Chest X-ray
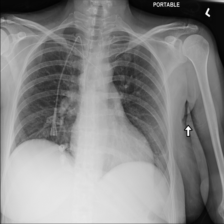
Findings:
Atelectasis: negative
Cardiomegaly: negative
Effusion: negative
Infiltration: positive
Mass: negative
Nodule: negative
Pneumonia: negative
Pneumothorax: negative
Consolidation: negative
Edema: negative
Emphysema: negative
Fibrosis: negative
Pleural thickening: negative
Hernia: negative